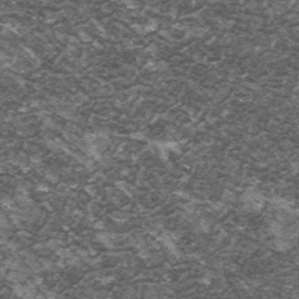
Label: frost